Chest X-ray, PA view. Patient: 25 years old, sex M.
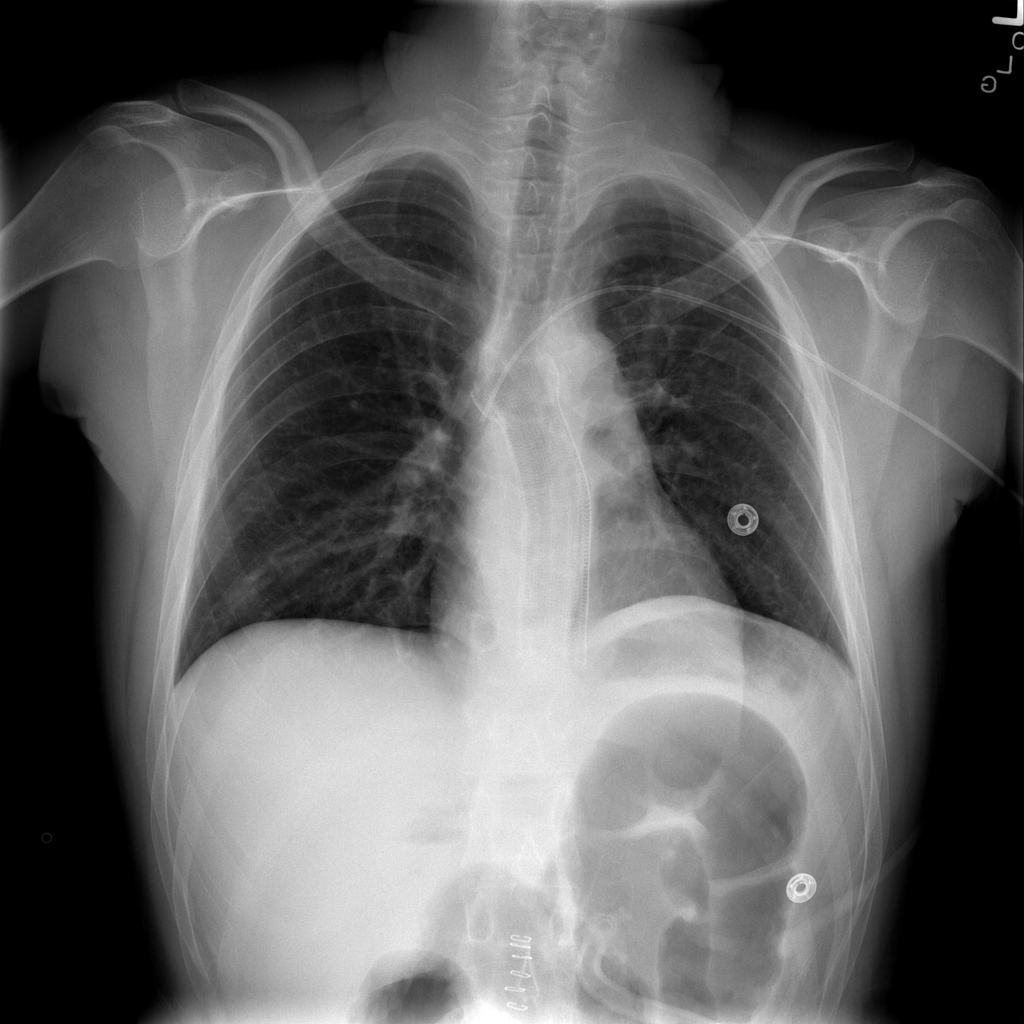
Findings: No Finding